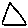
Label: triangle